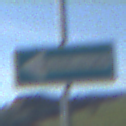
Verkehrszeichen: EinbahnstrasseLinksweisend
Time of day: Night
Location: Outdoor (Nature)
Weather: PartlyCloudy
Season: NotSpecified
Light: Natural